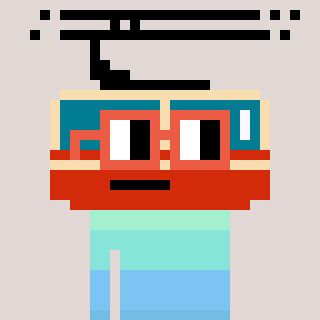
a pixel art character with square orange glasses, a tram wagon-shaped head and a darkbrown-colored body on a warm background